Question: How to calculate using jquery or Javascript in Codeigniter as below requirement
I have 3 input element to calculate after user complete they form element :
'''
1, Quantity
2, Unitprice
3, Total.
'''
'''
<td><?php echo form_input('quantity','',' class="form-control"')?></td>
<td><?php echo form_input('unitprice','',' class="unit form-control" placeholder="unit pricee"')?></td>
<td><?php echo form_label('','total','class="form_control"')?></td>
'''

I try to write javascript like this
'''
<script type="text/javascript">
$(document).ready(function () {
$('.unitprice').keyup(function () {
Calculate();
});
});
function Calculate() {
var quantity = document.getElementsByClassName("quantity").val();
var unitprice = document.getElementsByClassName("unitprice").val();
var total = quantity * unitprice;
$('.total').val(total);
}
</script>
'''
But it is not work
Thanks advance!!!!
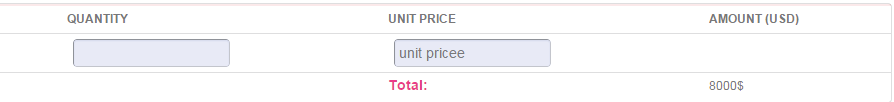
Answer: Try like this:
'''
$(function(){
$('.qty, .unit').on('blur', function(e){
var qty = parseFloat( $('.qty').val() ),
unit = parseFloat( $('.unit').val() );
if( isNaN(qty) || isNaN(unit) ) {
$('.result').text('');
return false;
}
var total = qty * unit;
$('.result').text( total );
});
});
'''
<URL>